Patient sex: M
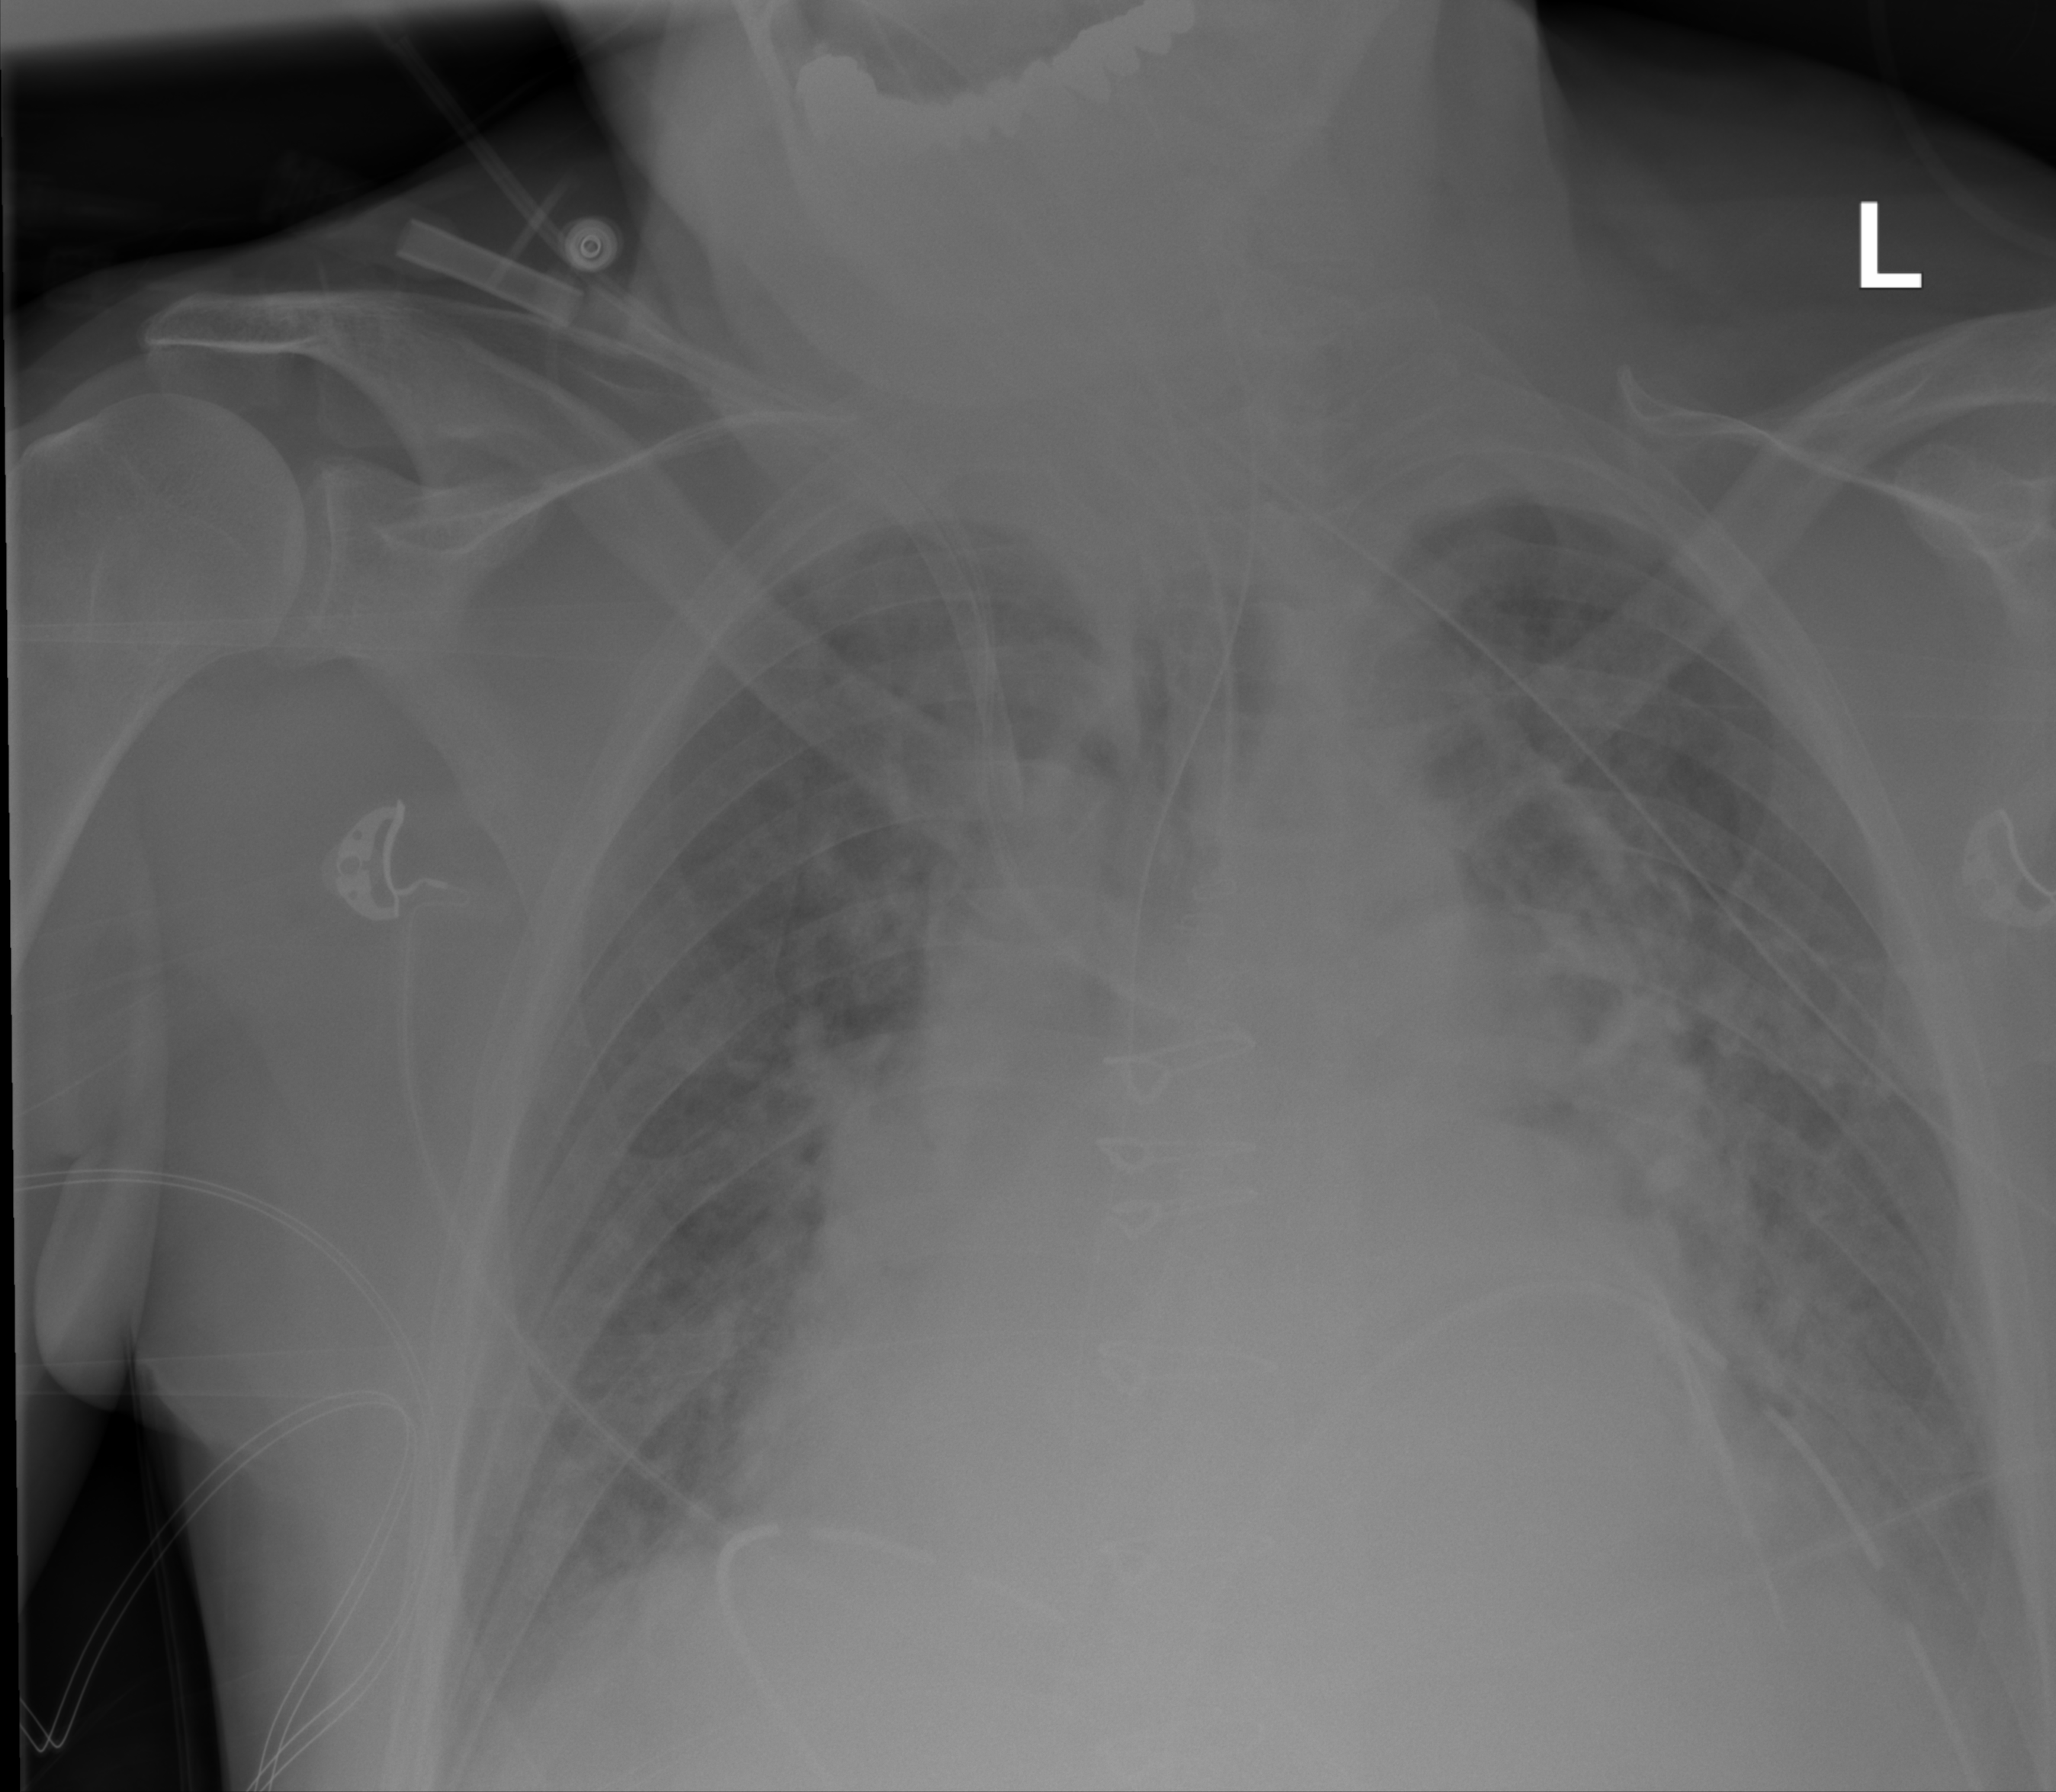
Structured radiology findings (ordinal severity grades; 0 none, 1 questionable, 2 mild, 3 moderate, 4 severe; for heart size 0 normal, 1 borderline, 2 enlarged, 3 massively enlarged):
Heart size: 2
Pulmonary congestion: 2
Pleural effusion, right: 1
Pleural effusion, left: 2
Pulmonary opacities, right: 0
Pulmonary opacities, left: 0
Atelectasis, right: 0
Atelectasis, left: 2